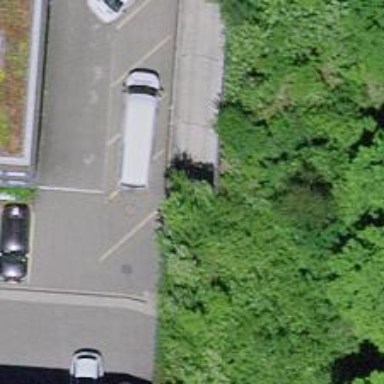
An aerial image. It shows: Parking entrance.